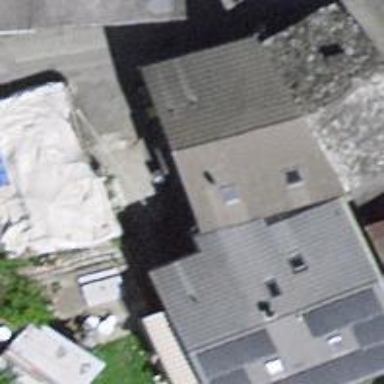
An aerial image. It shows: Simple house.